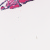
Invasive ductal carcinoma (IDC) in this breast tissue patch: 0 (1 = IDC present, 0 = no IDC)